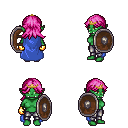
a pixel art fantasy rpg character, female body template, orc, green skin, blue cape, metal pants, pink loose hair, gold tiara, gold gloves, shield, four views (front, back, left, right), 2x2 character sprite sheet, small pixel art, hard edges, no anti-aliasing